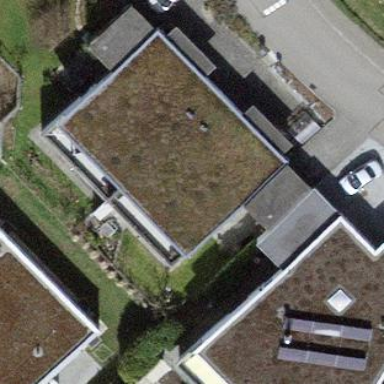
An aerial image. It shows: Semidetached house with flat roof.